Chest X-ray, AP view. Patient: 54 years old, sex F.
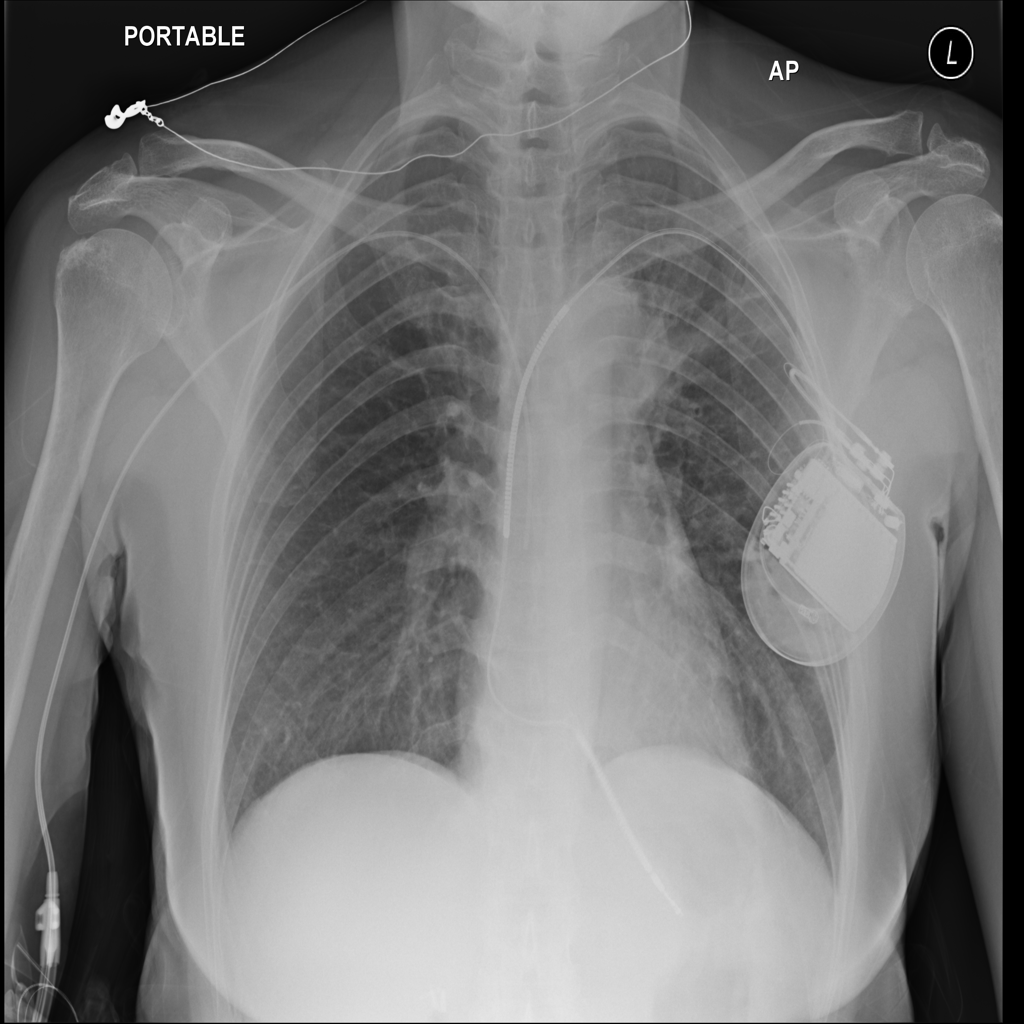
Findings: No Finding